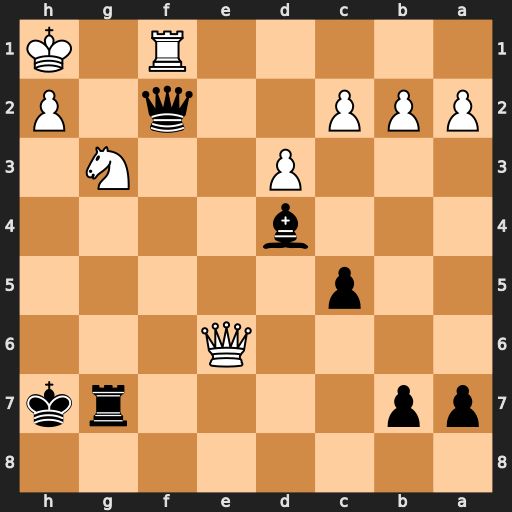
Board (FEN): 8/pp4rk/4Q3/2p5/3b4/3P2N1/PPP2q1P/5R1K
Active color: b
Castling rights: -
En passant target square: -
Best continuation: Qxf1+ Nxf1 Rg1#